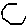
Label: hexagon